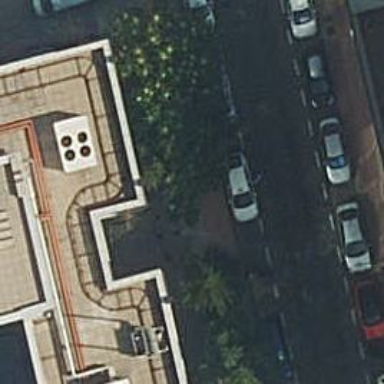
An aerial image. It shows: Taxi stand.